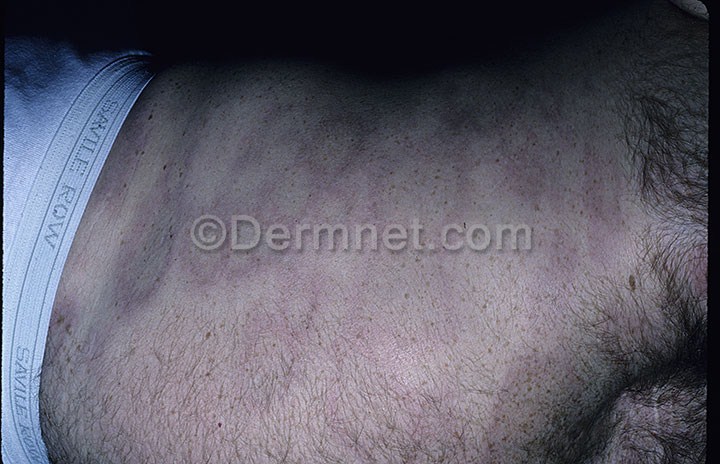
Disease: Lupus and other Connective Tissue diseases